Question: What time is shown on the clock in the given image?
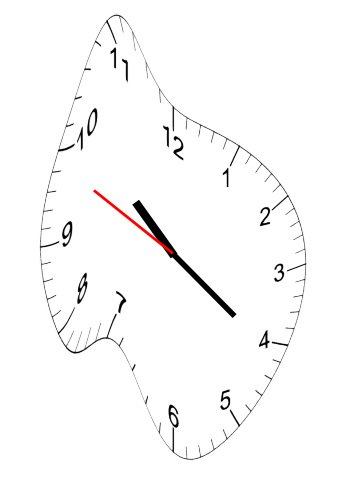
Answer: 10:20:49